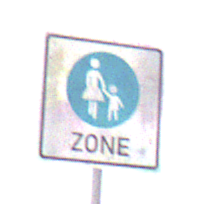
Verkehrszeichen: BeginnFussgaengerzone
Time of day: Midday
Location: Outdoor (RoadRail)
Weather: Overcast
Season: NotSpecified
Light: Natural